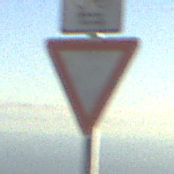
Verkehrszeichen: VorfahrtGewaehren
Zusatzzeichen oben: RichtungsangabeDurchPfeile9
Umgebung: Outdoor, Nature
Tageszeit: SunriseSunset
Wetter: PartlyCloudy
Licht: Natural
Jahreszeit: NotSpecified
Kontrast: HighContrast